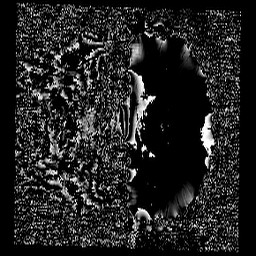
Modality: T2starw
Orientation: coronal
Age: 29
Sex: female
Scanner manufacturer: siemens
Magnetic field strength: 3 T
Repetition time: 0.064 s
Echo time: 0.035 s